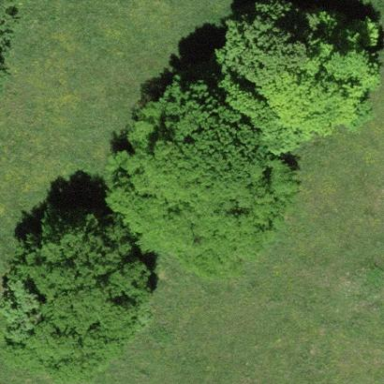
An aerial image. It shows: Beautiful woodland area.